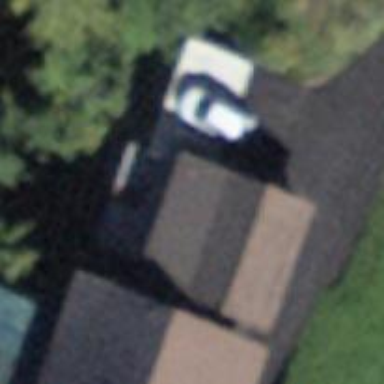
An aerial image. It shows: Garage building.